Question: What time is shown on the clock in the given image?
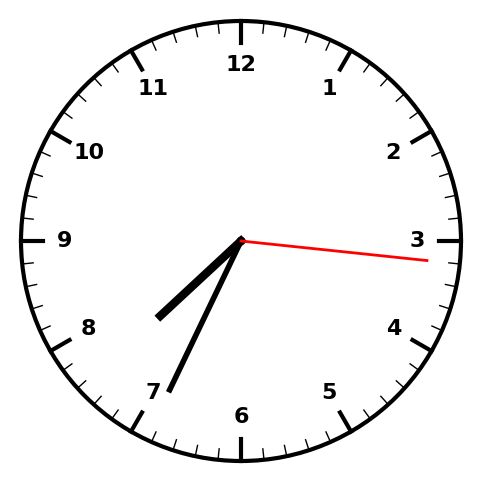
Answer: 07:34:16